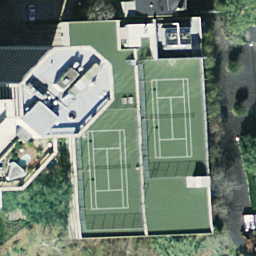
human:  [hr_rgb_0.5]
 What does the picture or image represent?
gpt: tennis court